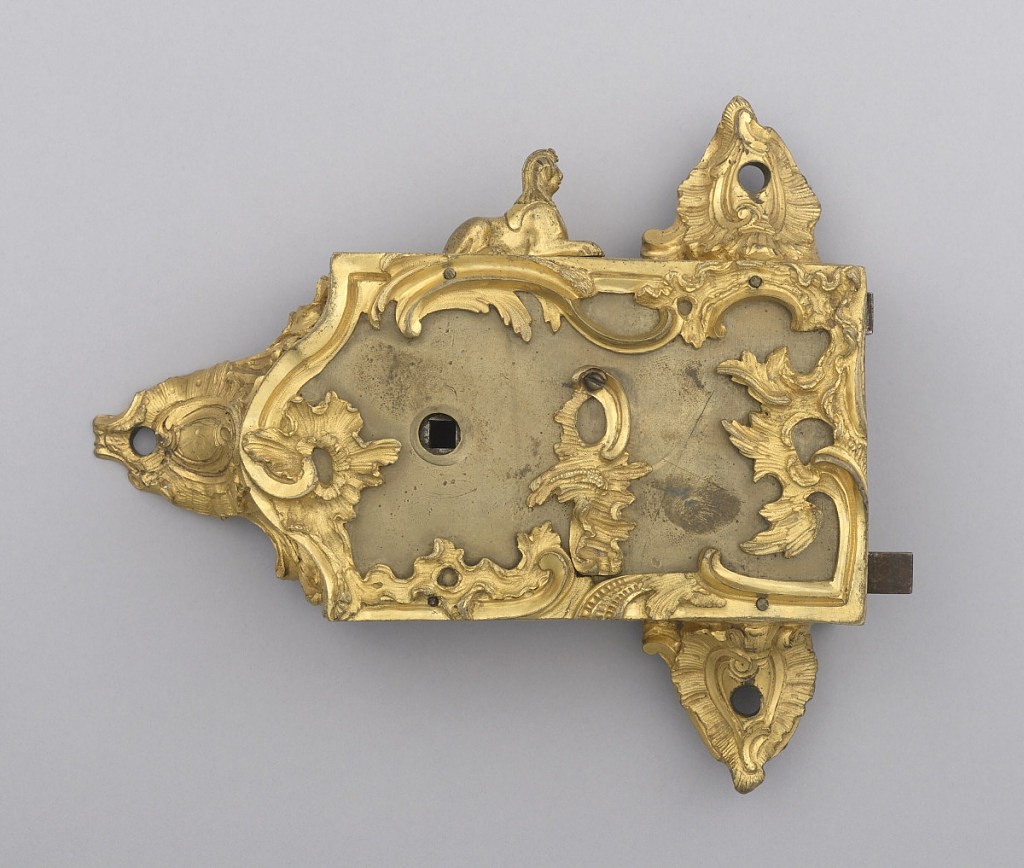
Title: Box Lock
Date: ca. 1745
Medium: bronze, gold
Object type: lock
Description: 1909-25-13-a: Rectangular brass lock box overlaid with chiselled...;     1909-25-13-c: scroll design50